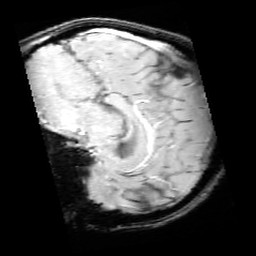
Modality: SWI
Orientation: sagittal
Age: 12
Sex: male
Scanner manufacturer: siemens
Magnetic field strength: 3 T
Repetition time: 0.027 s
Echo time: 0.02 s